Interaction volume radius: 5 \u00c5
Interaction volume height: 30 \u00c5
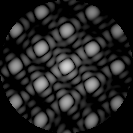
Disorder parameter: 0.06402